Question: Suppose I want to show a very long string in a modal view.
Currently I can set the text dynamically via 'angular.element(...).html(...);'. However, the container does not wrap the text at all but in order to accomodate that very long string.
Here is how I set up the modal view:
'''
<body>
...
<ons-modal var="modalDialog">
<ons-icon icon="ion-information-circled" size="3x" spin="false"></ons-icon>
<br><br><div>Original text, can be replaced via jqlite.</div>
<br><br><ons-button ng-click="modalDialog.hide()">Got it!</ons-button>
</ons-modal>
...
</body>
'''

I have tried the following methods without success:
- '<div>'- '<p>'- 'word-wrap: 'break-word'''word-break: 'break-all''
Any help is appreciated.
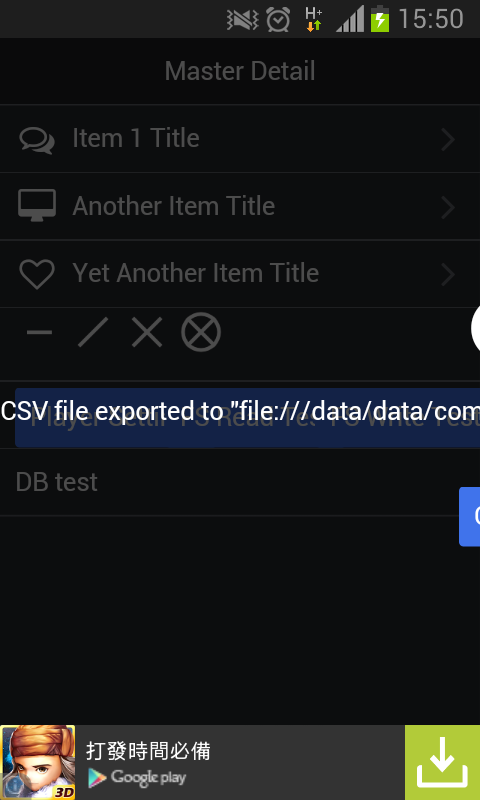
Answer: YOu could try 'white-space: normal' hope that it helps